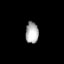
Tissue: lung
Cell type: Endothelial cells
Senescence score: 0.5452
Nuclear area (px): 267
Mean DAPI intensity: 175.086